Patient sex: F
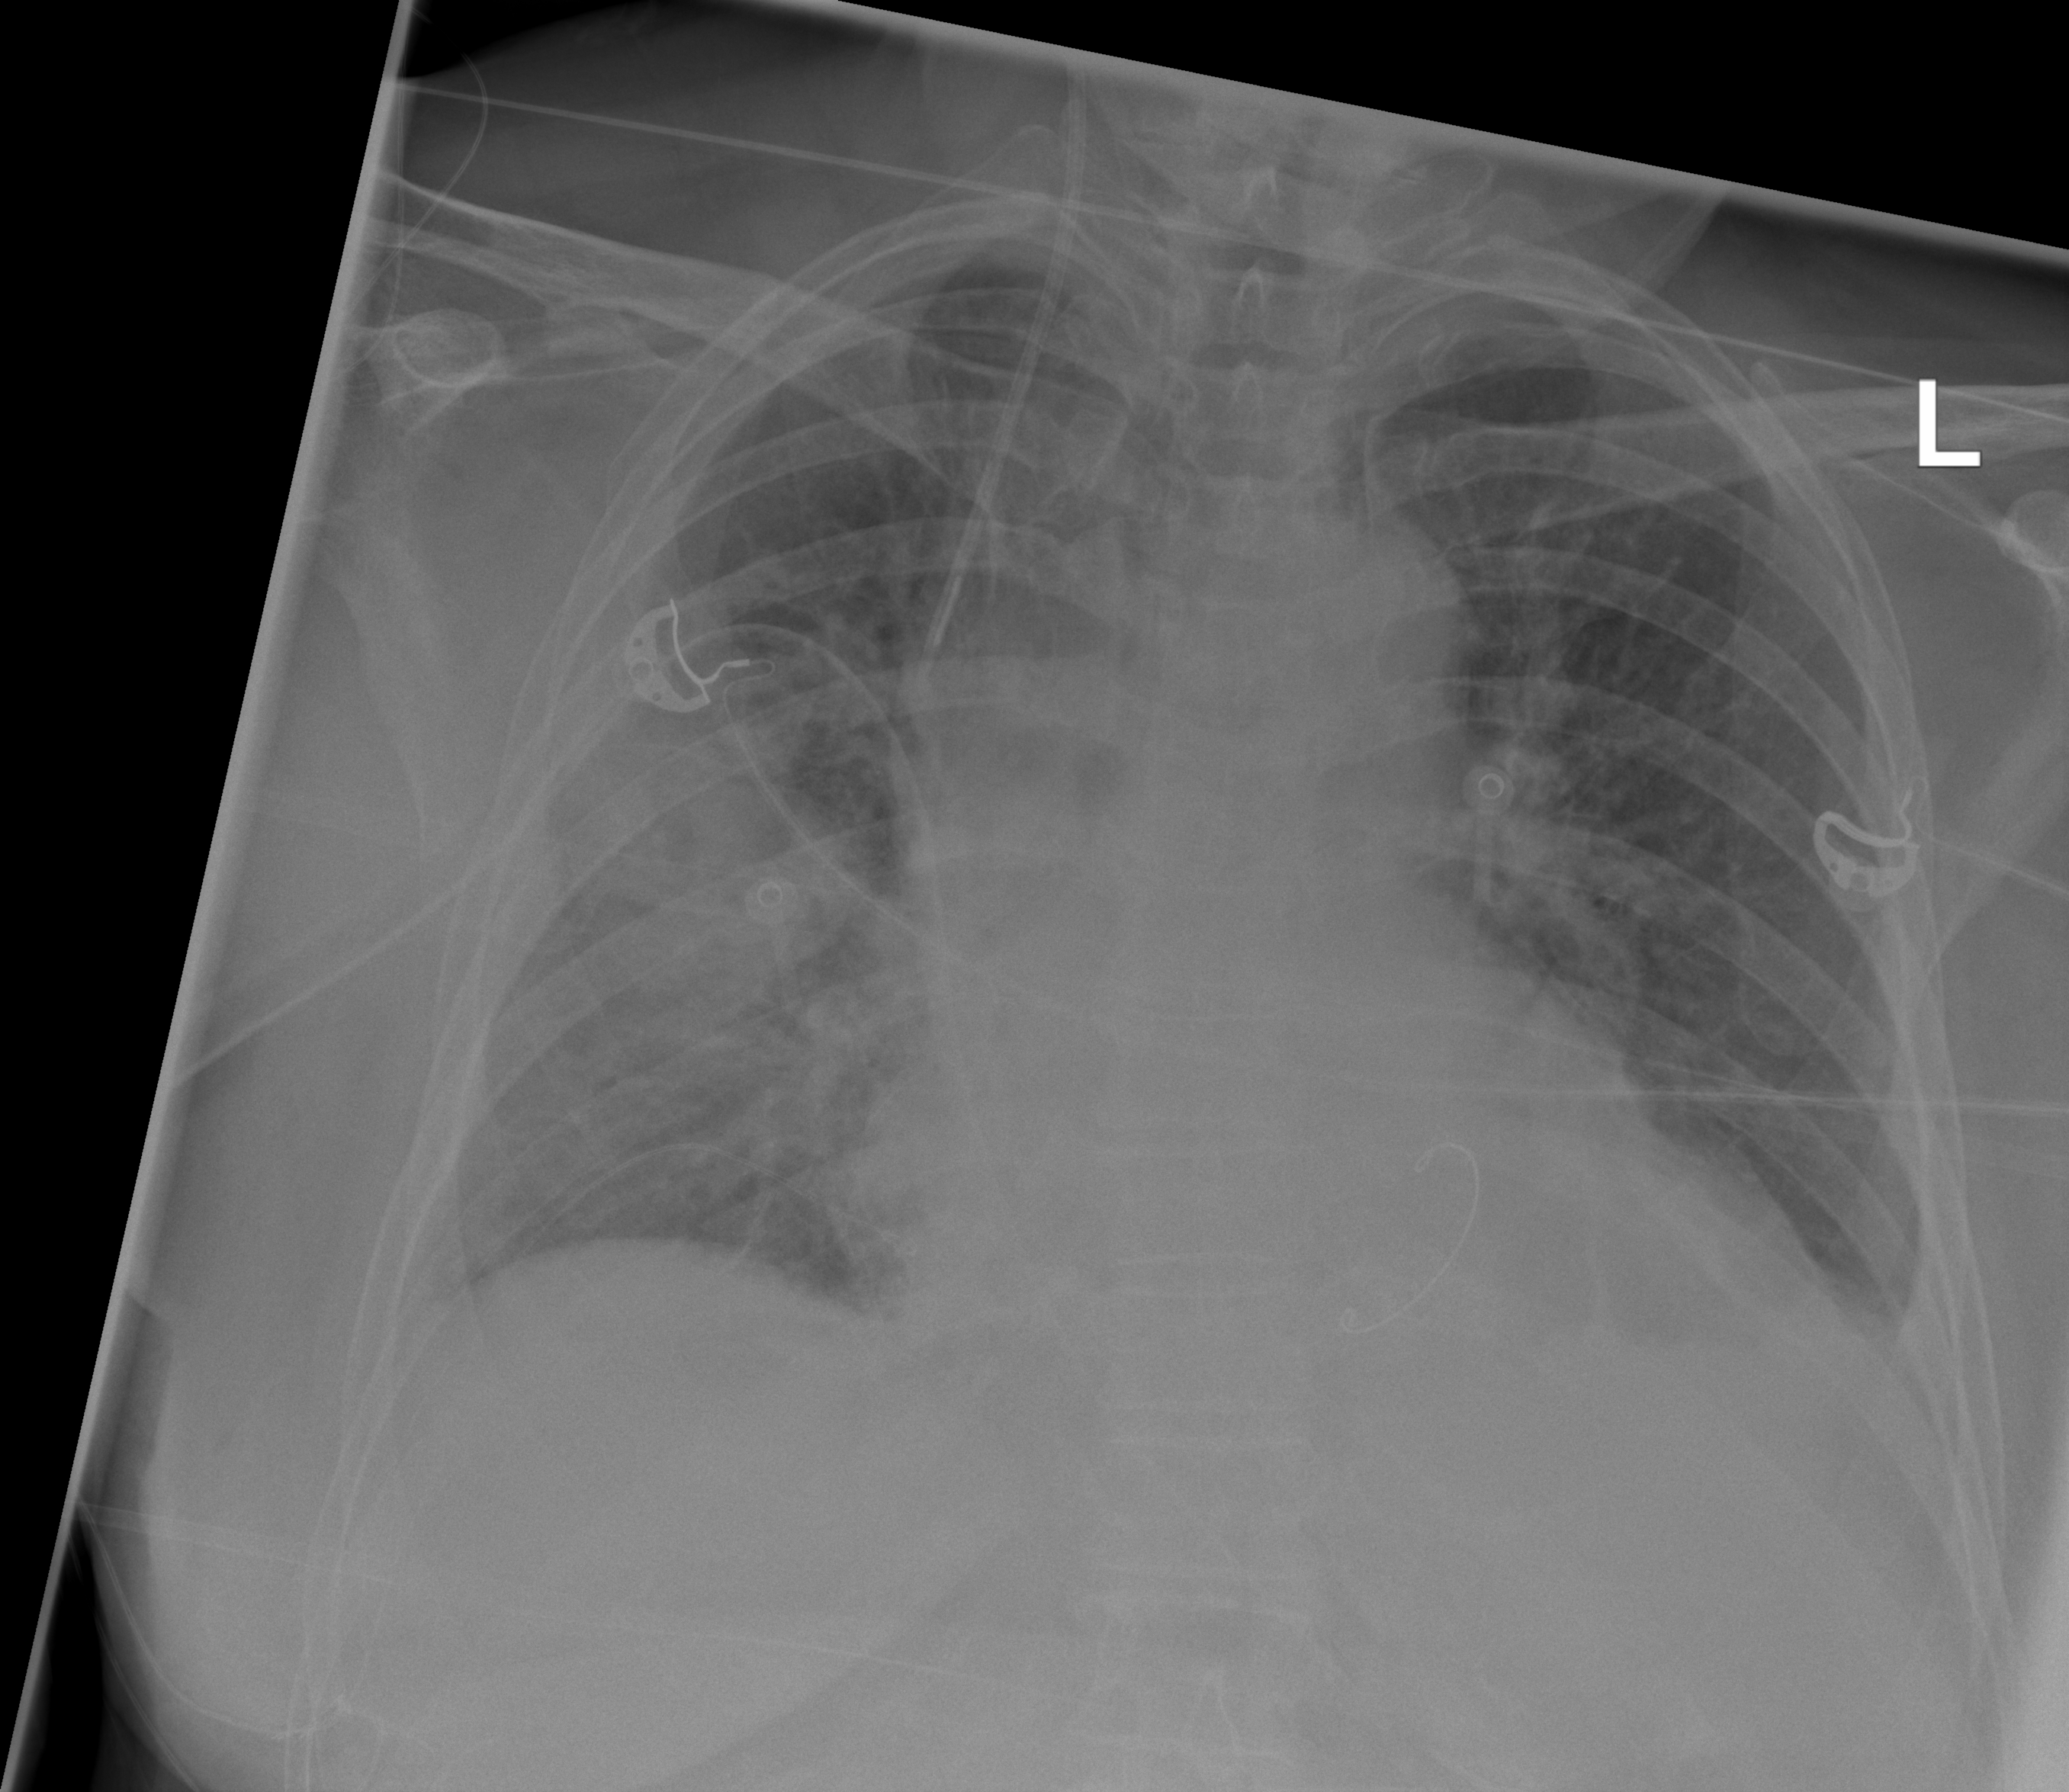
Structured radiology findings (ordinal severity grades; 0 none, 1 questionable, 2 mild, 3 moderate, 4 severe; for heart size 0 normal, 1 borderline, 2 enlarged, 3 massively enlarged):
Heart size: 2
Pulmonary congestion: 2
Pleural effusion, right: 1
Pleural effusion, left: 2
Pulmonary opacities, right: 3
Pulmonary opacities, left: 0
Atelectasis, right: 2
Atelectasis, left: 2